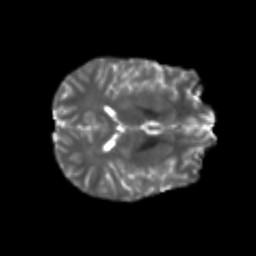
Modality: T2w
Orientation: axial
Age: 22
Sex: female
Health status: healthy
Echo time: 0.074 s